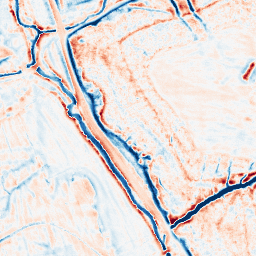
Category: edge_preserving
Decomposition family: bilateral
Decomposition parameters: d: 15
sigma_color: 25
sigma_space: 100
Upsampling method: lanczos
Upsampling parameters: scale: 4
Upsampling scale: 4